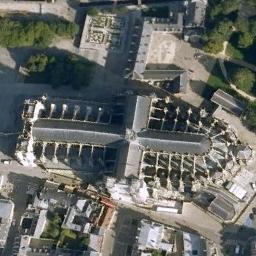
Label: church